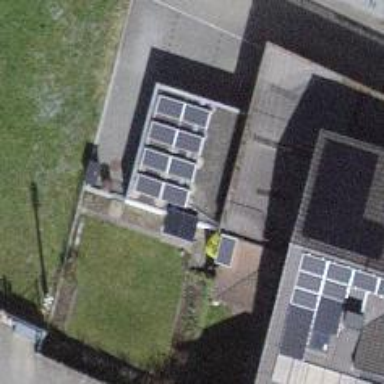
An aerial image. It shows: Solar photovoltaic panel generator.